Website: crate-barrel
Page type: account-selection
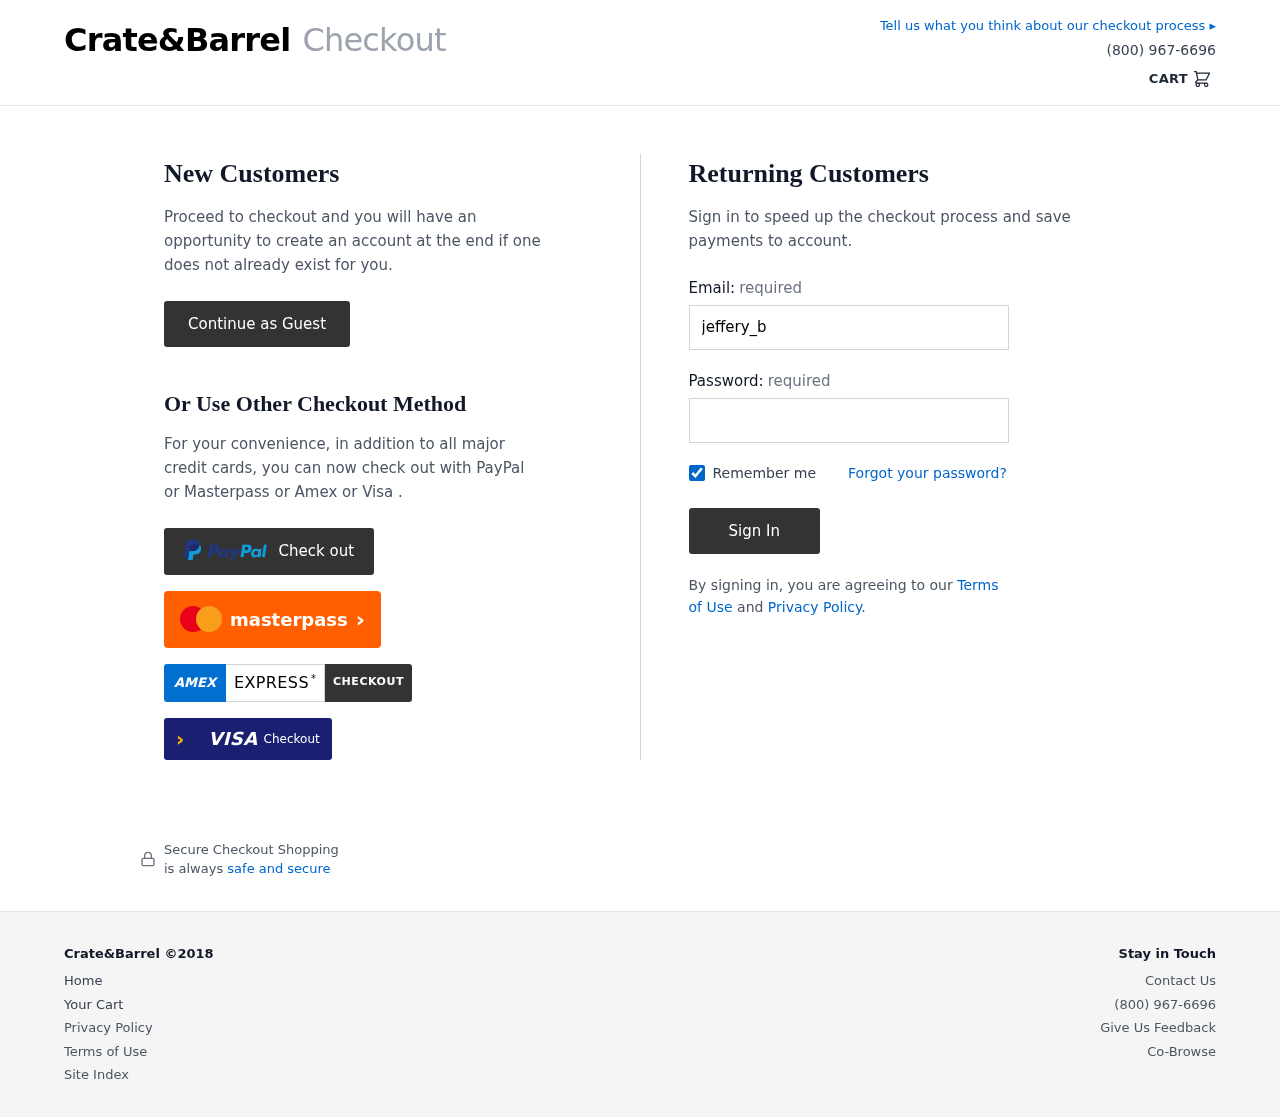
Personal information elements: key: PII_LOGIN_USERNAME
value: jeffery_barron